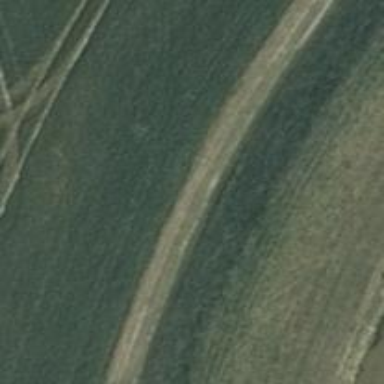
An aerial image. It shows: Gravel track with grade3 tracktype.